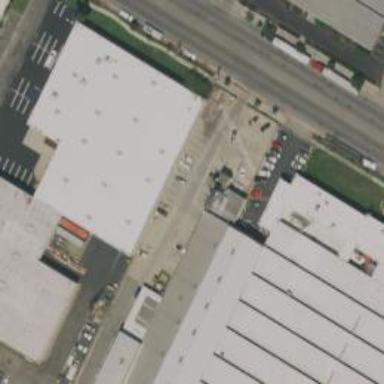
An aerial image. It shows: Warehouse.